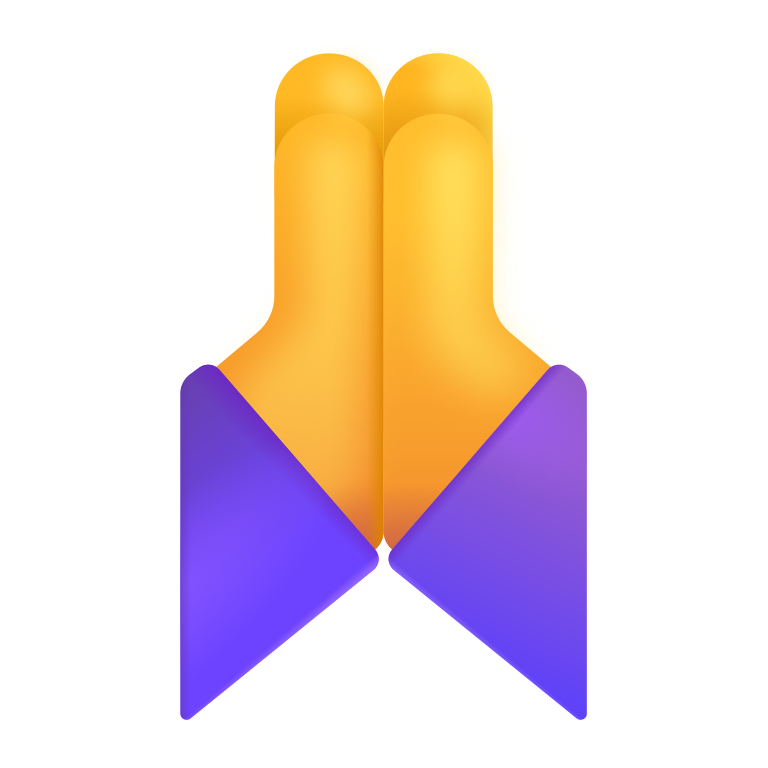
folded hands color default